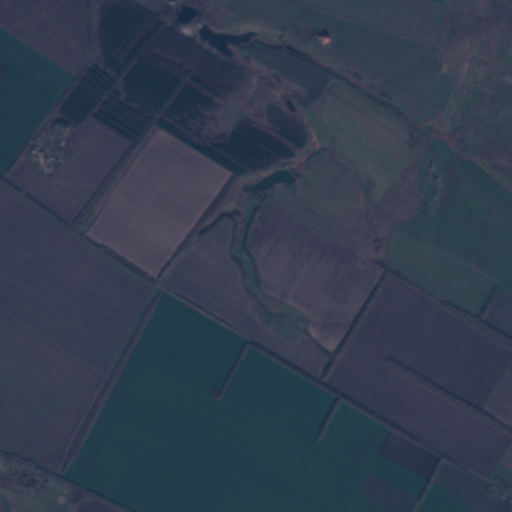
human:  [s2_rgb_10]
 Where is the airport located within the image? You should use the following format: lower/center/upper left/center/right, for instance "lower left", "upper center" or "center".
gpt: The airport is located in the lower left of the image.
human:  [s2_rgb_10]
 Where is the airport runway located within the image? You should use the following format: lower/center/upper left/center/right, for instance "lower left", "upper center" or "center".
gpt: The airport runway is located in the lower left of the image.
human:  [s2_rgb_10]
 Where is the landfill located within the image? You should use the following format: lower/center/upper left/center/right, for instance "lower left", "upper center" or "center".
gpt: The landfill is located in the upper left of the image.
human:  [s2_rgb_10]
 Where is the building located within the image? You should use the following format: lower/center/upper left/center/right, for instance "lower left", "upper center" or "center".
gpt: There is no building in the image.